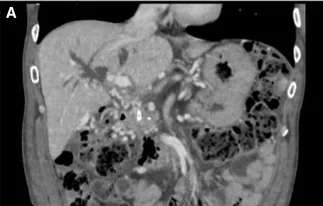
(A) Contrast enhanced CT scan, venous phase, showing cavernomatous transformation of extra-hepatic portal vein and portal biliopathy.
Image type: radiology (ct)